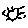
Label: sun